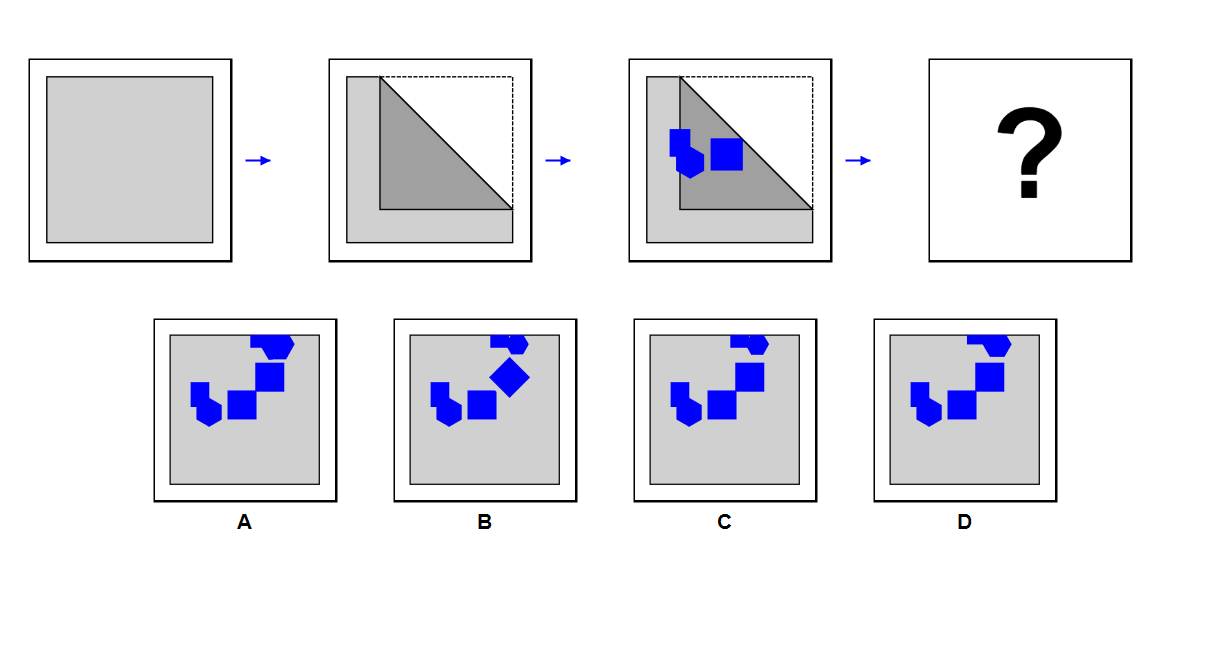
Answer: D